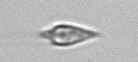
Label: Oxytoxum